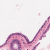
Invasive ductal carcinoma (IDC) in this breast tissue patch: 0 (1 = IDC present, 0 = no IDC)